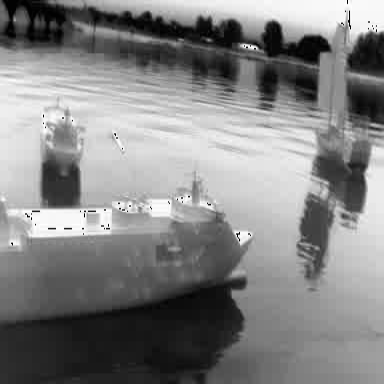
There is a liner in the infrared image.